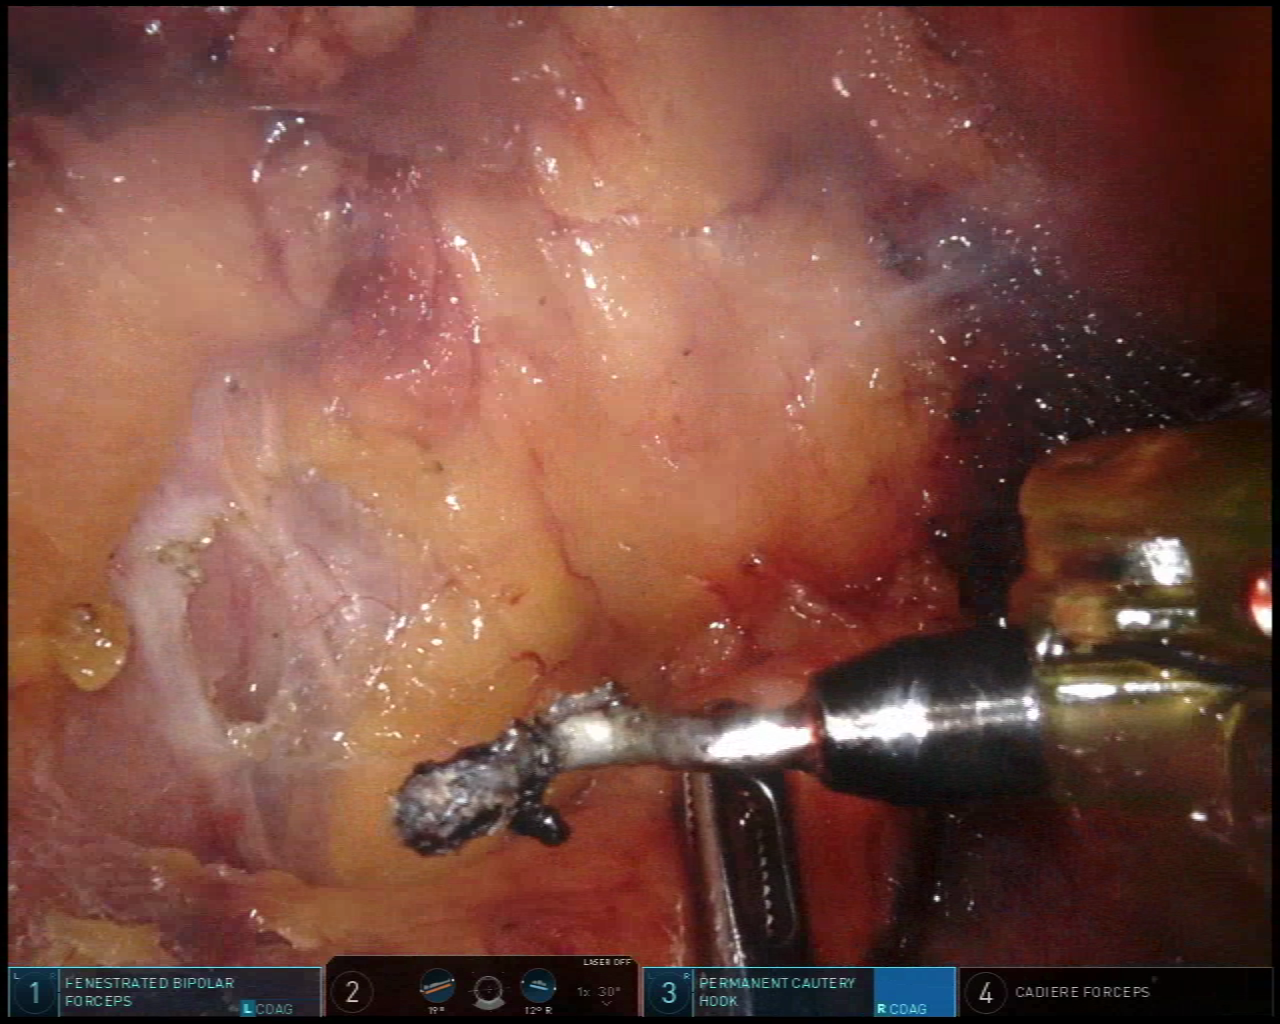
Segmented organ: stomach
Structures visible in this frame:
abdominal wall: no
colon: no
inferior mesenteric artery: no
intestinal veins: no
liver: no
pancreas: no
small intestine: no
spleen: no
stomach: yes
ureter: no
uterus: no
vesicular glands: no